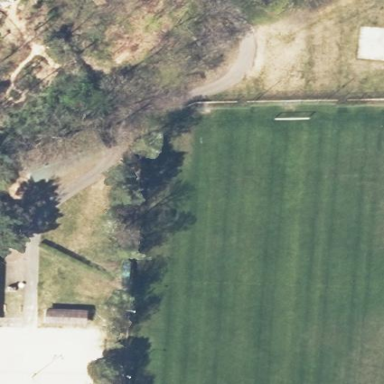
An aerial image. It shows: Soccer pitch for leisureland activities.